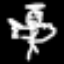
Label: angel